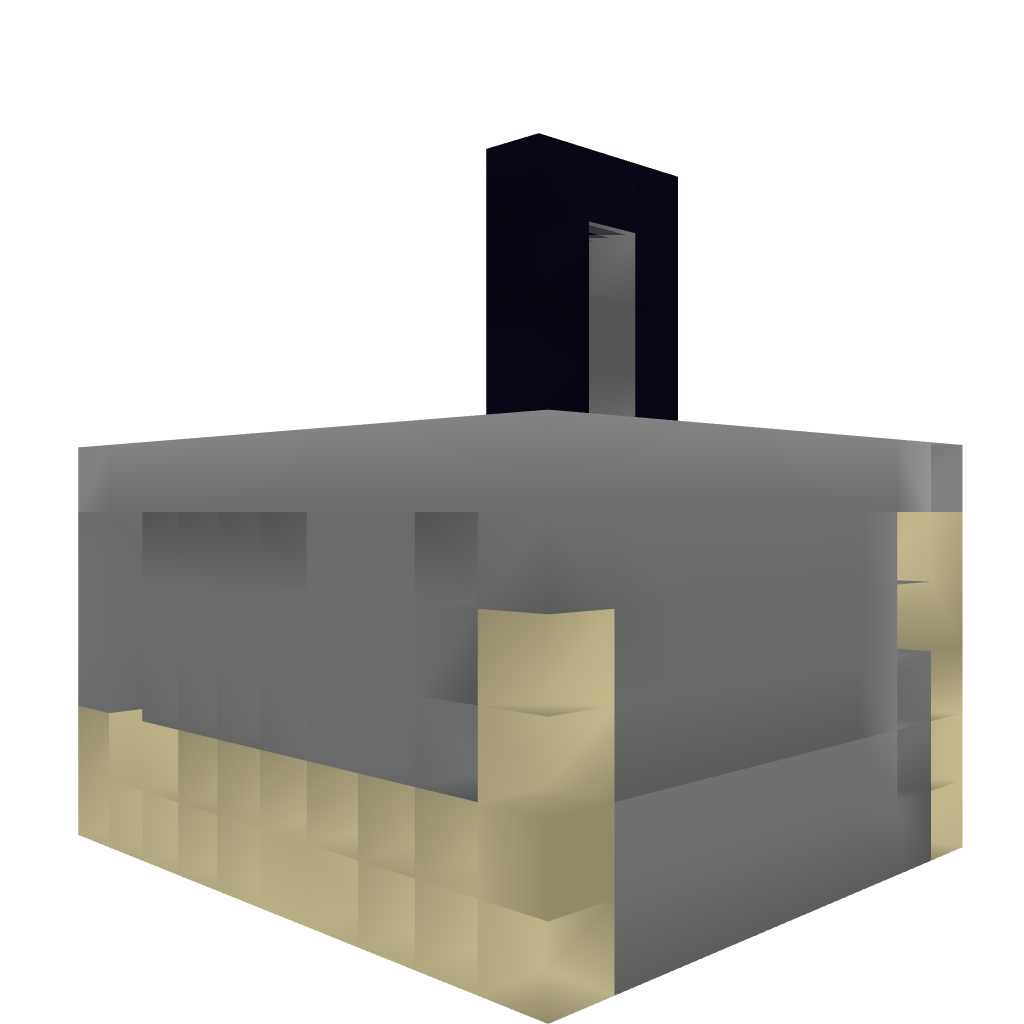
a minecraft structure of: Cobblestone Generator